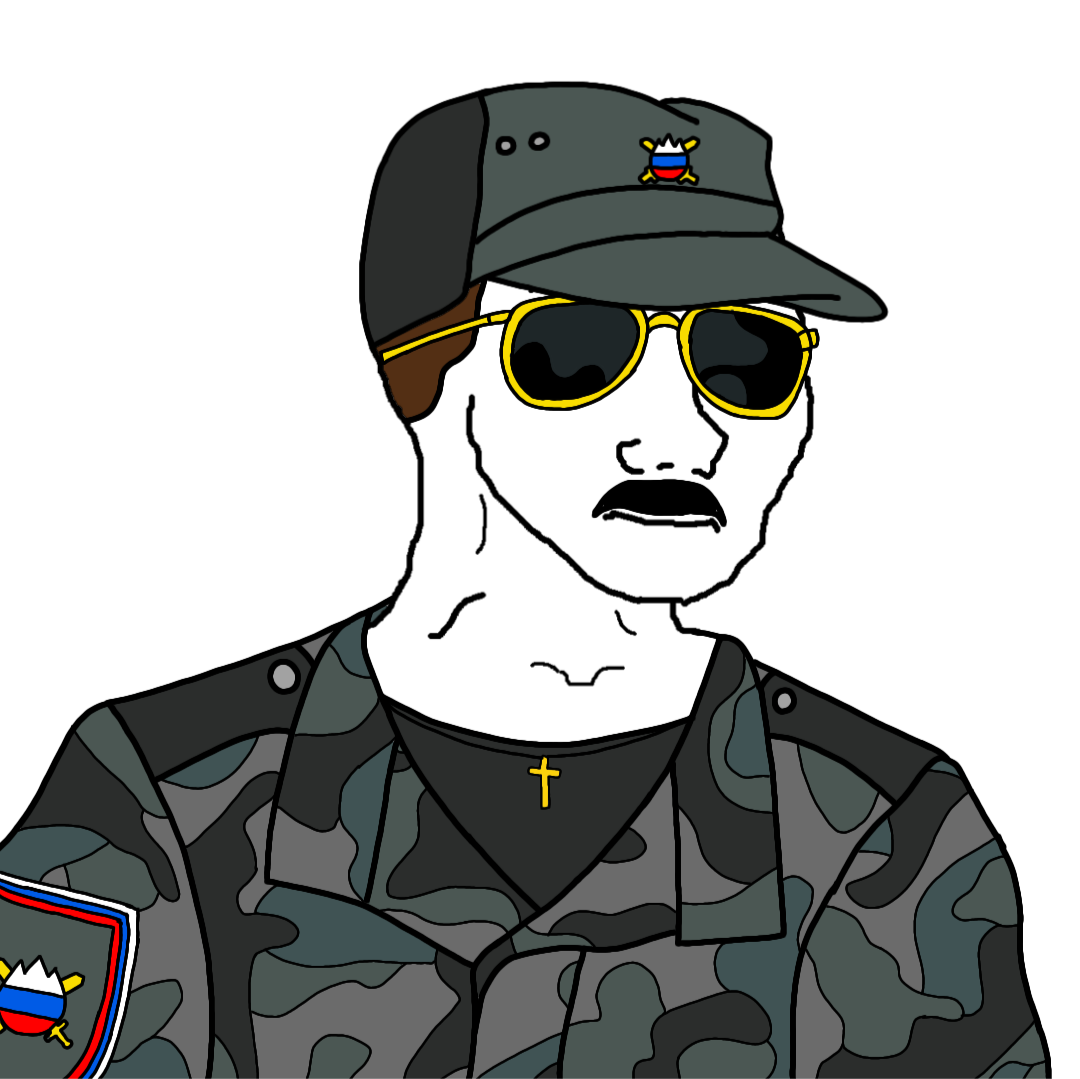
Label: 5_unsorted